Question: This Saturday (27th, December), I upgraded my project Rails version from version 4.1.5 to version 4.2.0. And I also upgraded the Ruby version from 2.1.2 to 2.1.5.
Today, I was trying to run a Controller generator: 'bin/rails g controller Clients index' and I realized that the command is not working. I am getting this error:
'''
Could not find i18n-0.7.0 in any of the sources
'''
I tried other commands like: 'bin/rake db:migrate', 'bin/rake' and the same problem.
But I can run the server using: 'bin/rails s'. I can navigate through the website too.

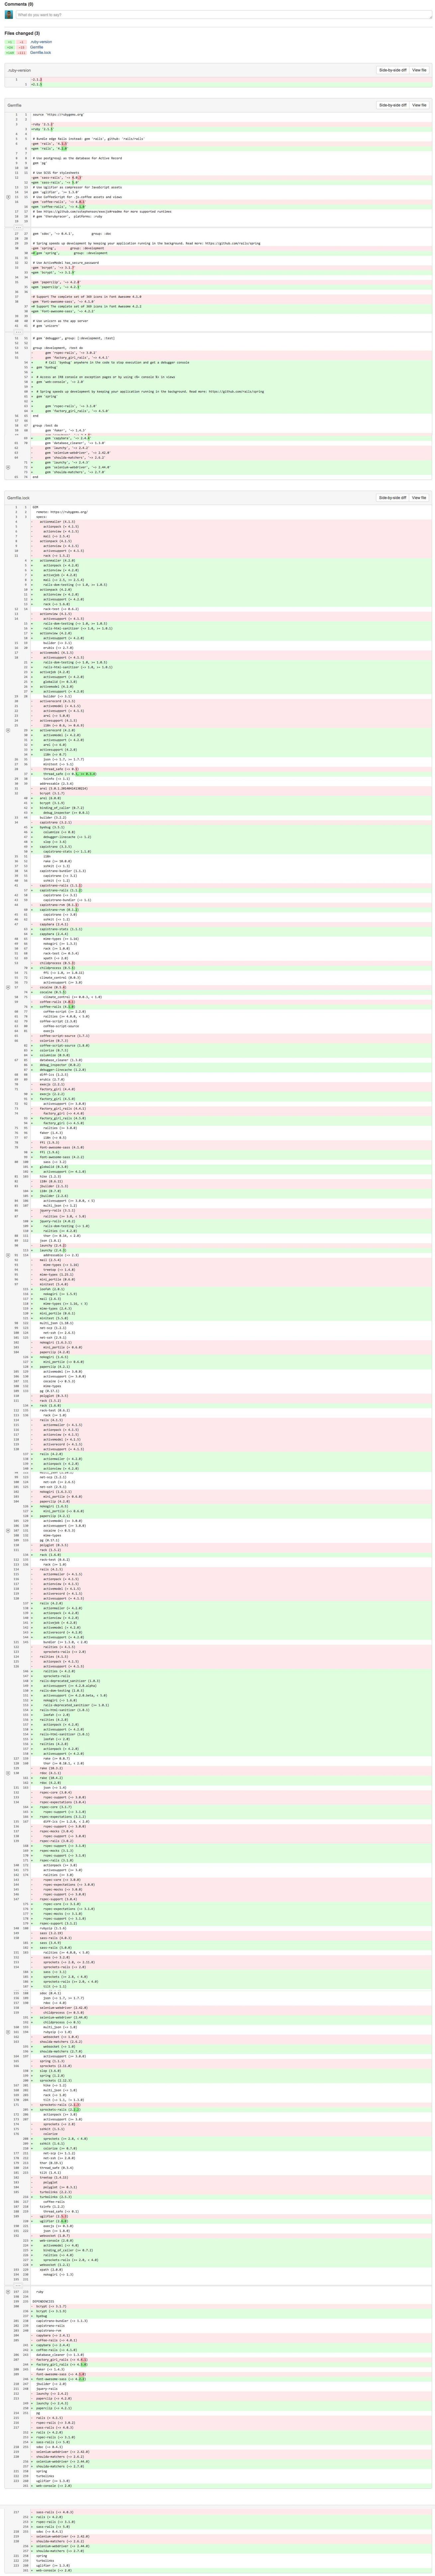
Answer: I solved the problem.
The problem was, I upgraded the Rails version but I did not upgrade the 'bin/ folder'.
So, to do that, I had to run the following command, and override everything:
'''
$ bundle exec rake rails:update:bin
'''
Thanks.